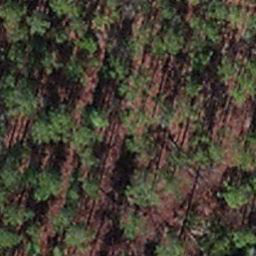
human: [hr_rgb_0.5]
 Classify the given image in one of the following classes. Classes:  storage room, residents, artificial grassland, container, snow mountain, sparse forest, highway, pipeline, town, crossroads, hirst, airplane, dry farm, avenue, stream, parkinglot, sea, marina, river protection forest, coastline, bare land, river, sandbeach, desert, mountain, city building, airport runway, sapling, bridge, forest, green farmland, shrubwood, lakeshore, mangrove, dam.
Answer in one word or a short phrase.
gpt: sapling